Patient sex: M
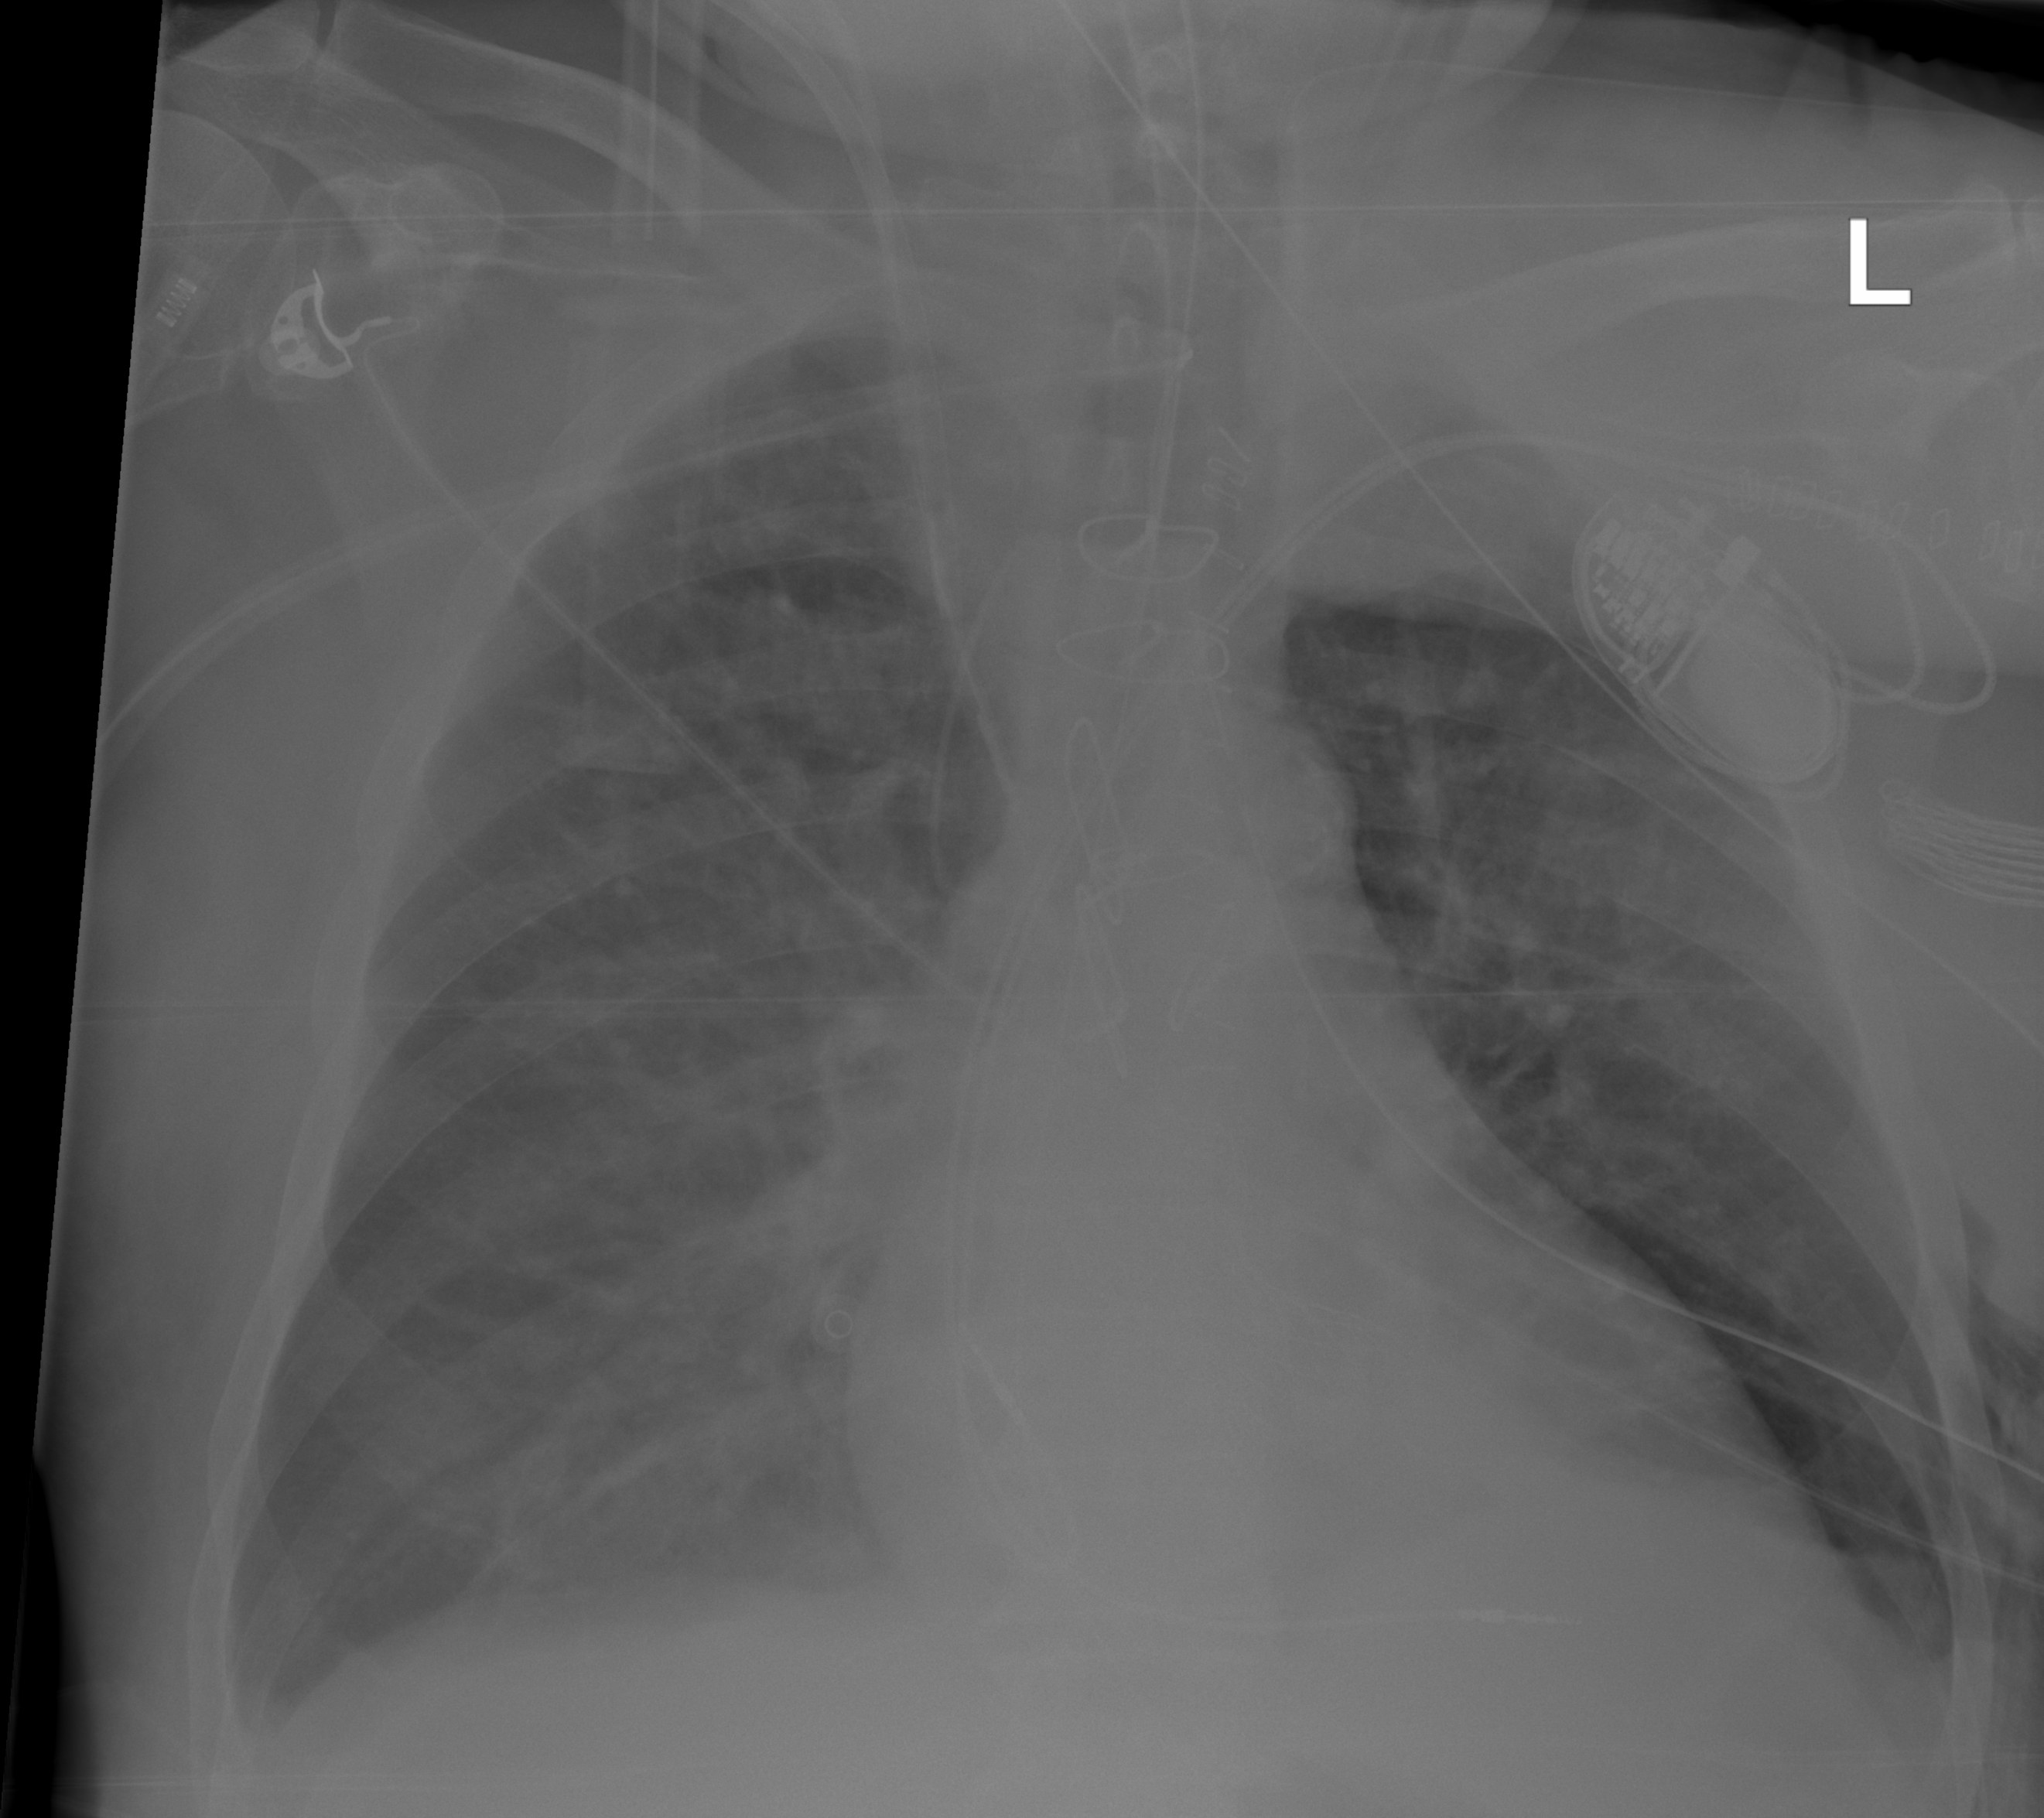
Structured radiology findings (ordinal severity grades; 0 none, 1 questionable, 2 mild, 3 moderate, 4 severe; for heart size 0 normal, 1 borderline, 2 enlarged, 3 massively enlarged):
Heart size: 0
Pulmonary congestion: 1
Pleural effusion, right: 1
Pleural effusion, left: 1
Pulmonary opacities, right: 0
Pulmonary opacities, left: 0
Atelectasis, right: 2
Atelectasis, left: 1